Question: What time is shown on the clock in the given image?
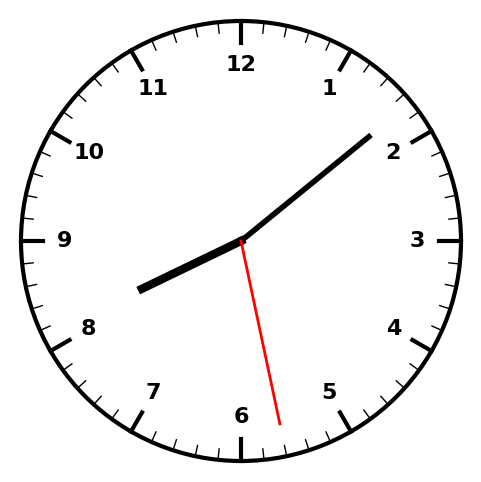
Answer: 08:08:28